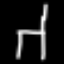
Label: chair